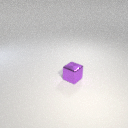
small purple metal cube